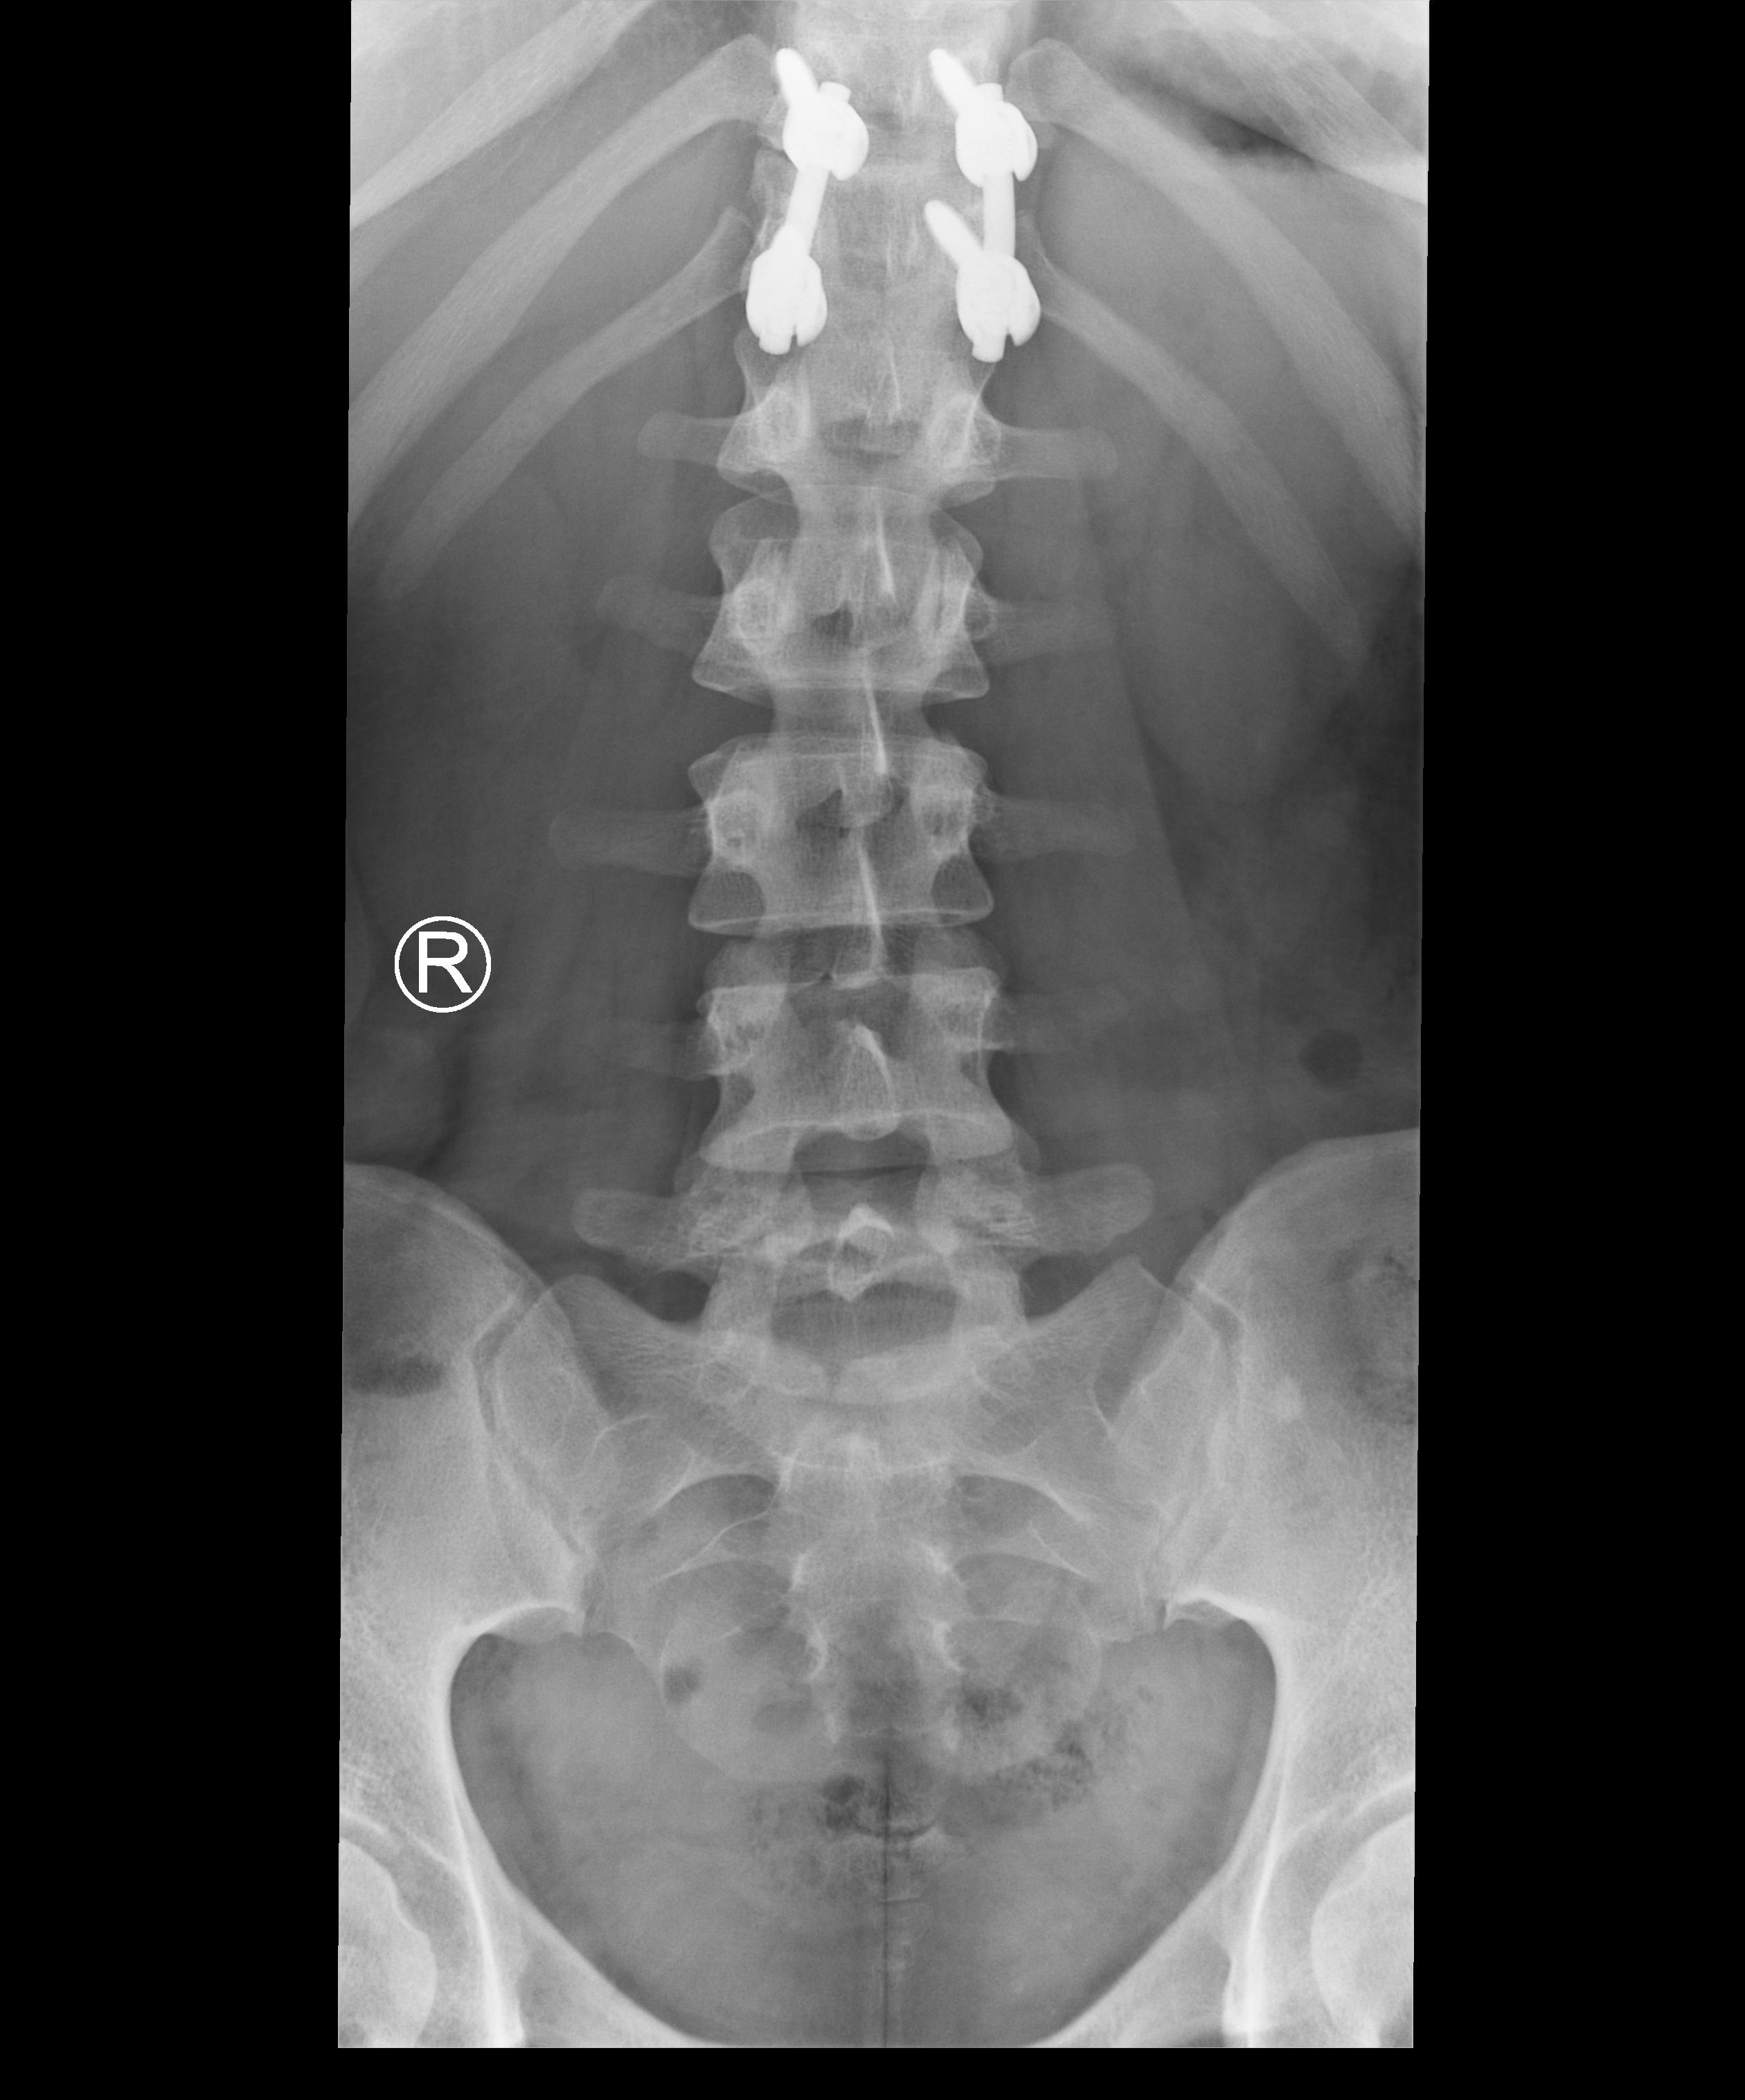
View: AP